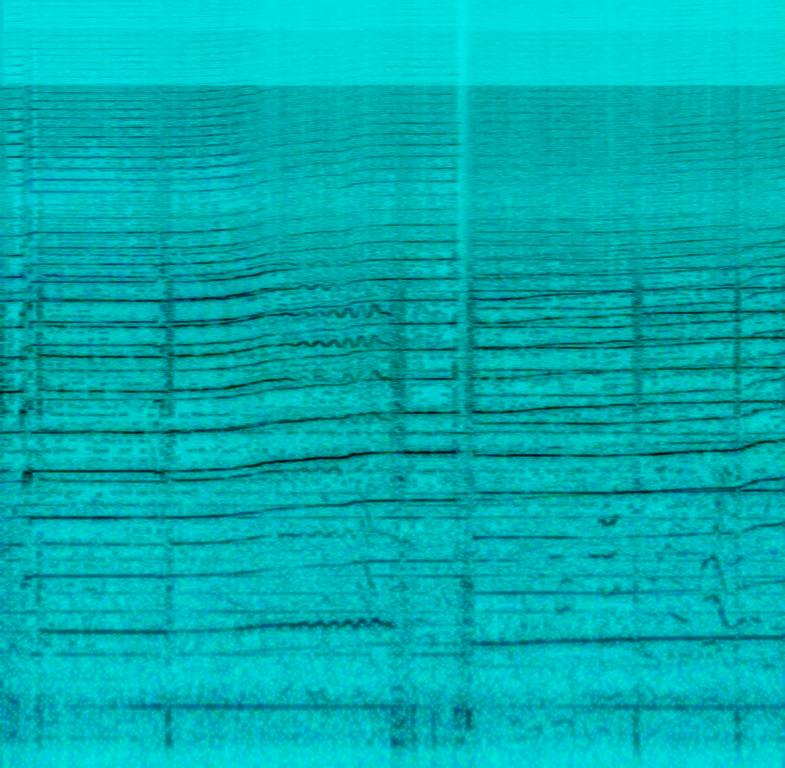
The low quality recording features a bagpipe melody, layered with an electric guitar lick and followed by punchy kick hits. In the background there are some crowd talking noises and claps. It sounds exciting and the recording is noisy and in mono.